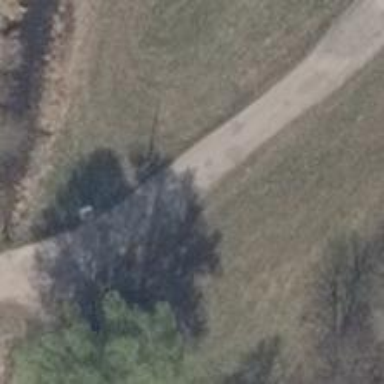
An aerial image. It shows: Compacted service road.